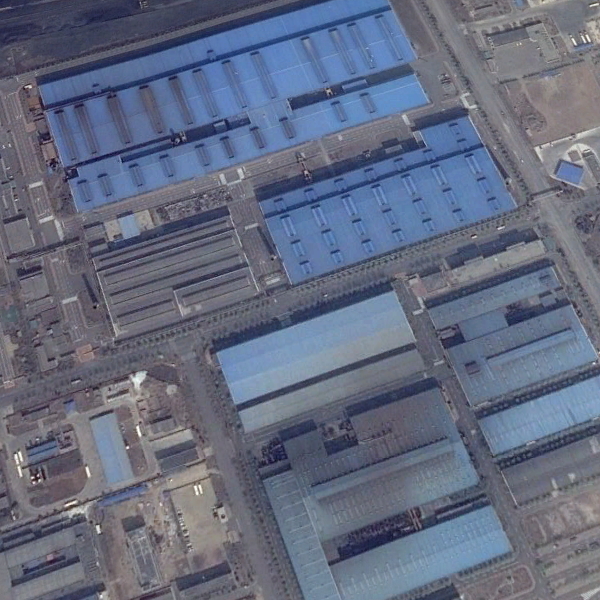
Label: Industrial